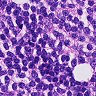
Metastatic tissue present: no